Question: Here is my problem

How can I get rid of the gap from the inner rectangle box (it is actually the border of the middle JPanel)?
The outter rectangle is a extends JCompoment. Inside it contains three 'JPanel's. Each of them use GridLayout. I even try to setHgap to a negative value in the big rectangle, but it doesn't change anything.
Edit: Sorry the question is not clear. I do want the border, but I don't want the gap between the inner border and outer border. If there is no gap in between, the whole rectangle will represent a class diagram class.
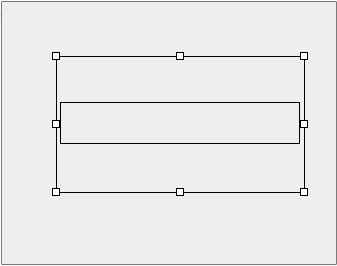
Answer: You may mean this way:

'''
import java.awt.*;
import javax.swing.*;
public class GridBadFrame {
private JFrame frame;
private JPanel pnlCenter;
private JPanel pnl1;
private JPanel pnl2;
private JPanel pnl3;
public GridBadFrame() {
pnl1 = new JPanel();
pnl1.setBackground(Color.red);
pnl2 = new JPanel();
pnl2.setBackground(Color.blue);
pnl3 = new JPanel();
pnl3.setBackground(Color.red);
JLabel lblWest = new JLabel();
lblWest.setPreferredSize(new Dimension(50, 150));
JLabel lblEast = new JLabel();
lblEast.setPreferredSize(new Dimension(50, 150));
JLabel lblNorth = new JLabel();
lblNorth.setPreferredSize(new Dimension(600, 50));
JLabel lblSouth = new JLabel();
lblSouth.setPreferredSize(new Dimension(600, 50));
pnlCenter = new JPanel();
pnlCenter.setBackground(Color.black);
pnlCenter.setLayout(new java.awt.GridLayout(3, 0, 10, 10));
pnlCenter.setPreferredSize(new Dimension(600, 400));
pnlCenter.add(pnl1);
pnlCenter.add(pnl2);
pnlCenter.add(pnl3);
frame = new JFrame();
frame.add(pnlCenter, BorderLayout.CENTER);
frame.add(lblNorth, BorderLayout.NORTH);
frame.add(lblSouth, BorderLayout.SOUTH);
frame.add(lblWest, BorderLayout.WEST);
frame.add(lblEast, BorderLayout.EAST);
frame.setDefaultCloseOperation(JFrame.EXIT_ON_CLOSE);
frame.setLocation(100, 100);
frame.pack();
frame.setVisible(true);
}
public static void main(String[] args) {
SwingUtilities.invokeLater(new Runnable() {
@Override
public void run() {
GridBadFrame gridBadFrame = new GridBadFrame();
}
});
}
}
'''